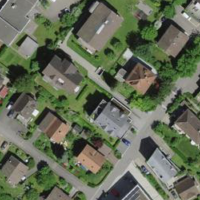
EUNIS habitat code: 54
Species observed at this site:
Macroglossum stellatarum